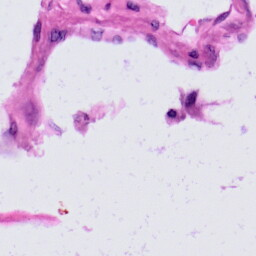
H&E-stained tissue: Skin